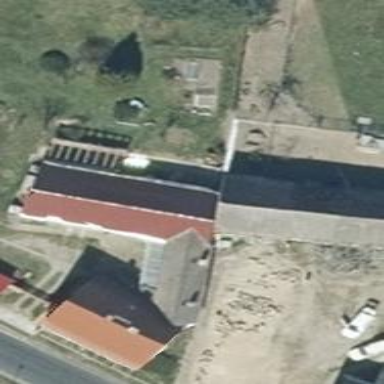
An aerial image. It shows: Flat-roofed building with grey roof.